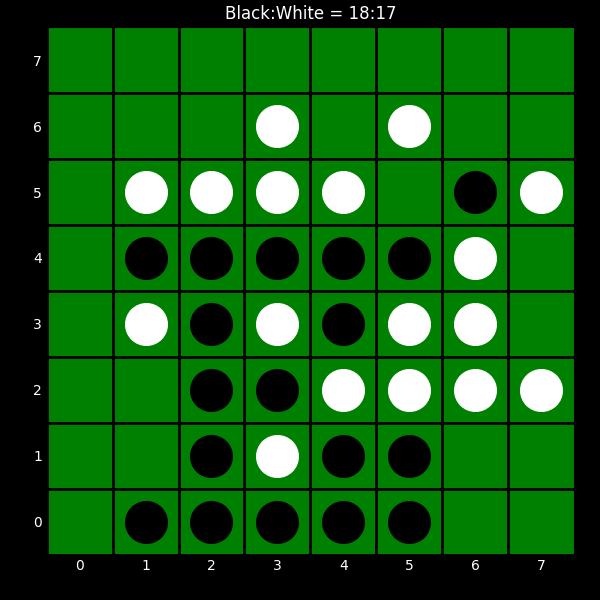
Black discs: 18
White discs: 17